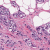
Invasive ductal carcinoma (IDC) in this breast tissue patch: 1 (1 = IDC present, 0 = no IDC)